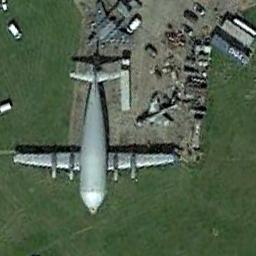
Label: airplane